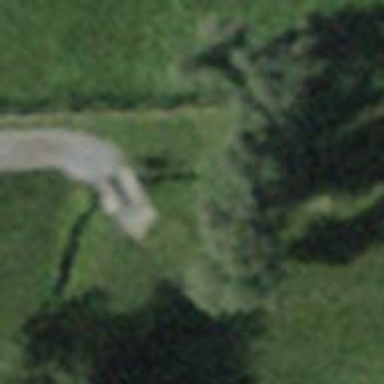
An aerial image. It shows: Designated golf cartpath for service vehicles.